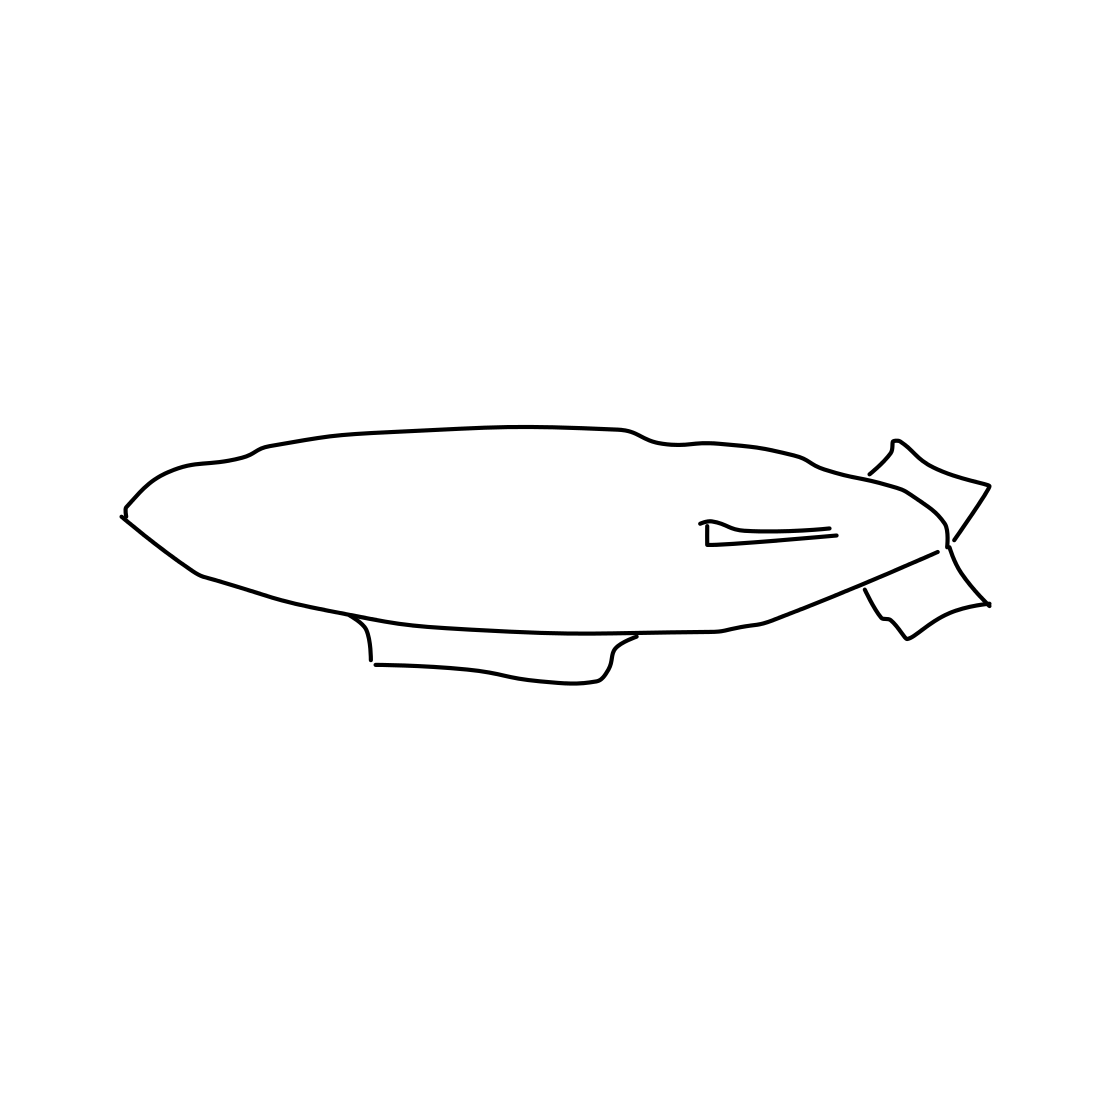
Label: blimp